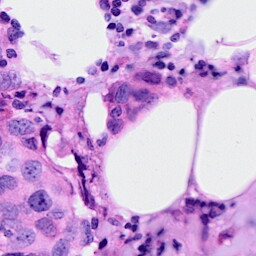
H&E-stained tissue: Breast